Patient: sex F, age 73
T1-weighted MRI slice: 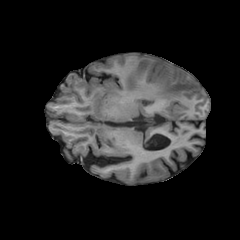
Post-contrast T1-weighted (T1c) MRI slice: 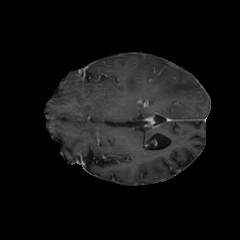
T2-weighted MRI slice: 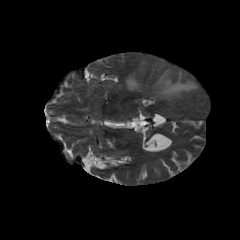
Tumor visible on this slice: yes
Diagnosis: Glioblastoma, IDH-wildtype
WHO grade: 4